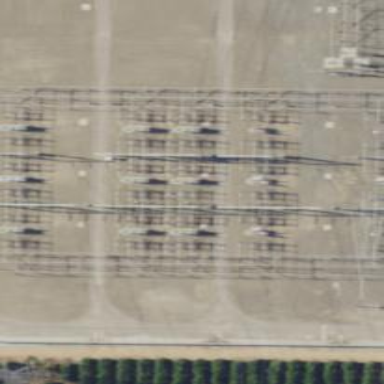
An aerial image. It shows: Switch used for power control.